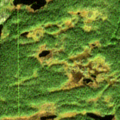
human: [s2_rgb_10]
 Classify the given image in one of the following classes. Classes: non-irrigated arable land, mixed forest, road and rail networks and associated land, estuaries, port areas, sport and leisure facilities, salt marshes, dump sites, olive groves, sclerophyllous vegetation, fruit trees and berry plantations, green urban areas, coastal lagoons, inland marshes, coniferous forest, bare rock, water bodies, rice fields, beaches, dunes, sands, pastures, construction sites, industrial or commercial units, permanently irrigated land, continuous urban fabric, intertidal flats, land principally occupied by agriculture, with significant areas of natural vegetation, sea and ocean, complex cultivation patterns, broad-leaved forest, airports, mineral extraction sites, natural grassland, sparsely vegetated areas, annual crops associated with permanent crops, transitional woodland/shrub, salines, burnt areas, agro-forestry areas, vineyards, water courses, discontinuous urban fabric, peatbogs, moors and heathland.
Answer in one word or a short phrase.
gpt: coniferous forest, transitional woodland/shrub, water bodies